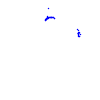
Particle: kaon